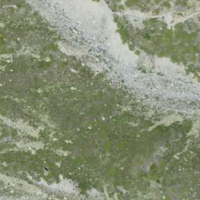
EUNIS habitat code: 31
Species observed at this site:
Silene acaulis